Field crop: maize
Growth stage: 2
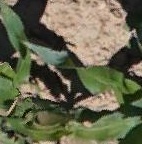
Species: maize